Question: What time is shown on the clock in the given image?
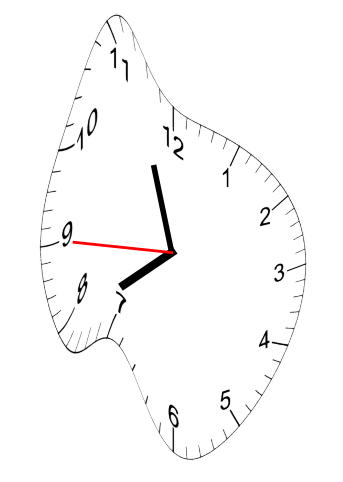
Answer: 07:56:45